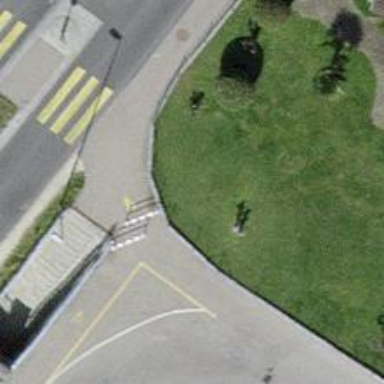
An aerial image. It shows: Cycle barrier.